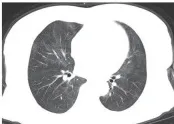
Imaging changes before (2022.02.14), at the onset of organ damage (2023.08.16), and 6 months (2024.02.09) after discontinuation of the amiodarone. (A-D) After 1 year (2022.02.14) of treatment with oral amiodarone (0.2 g/day), diffusely distributed ground-glass density shadows were seen in both lungs, with perifollicular hyperdense shadows, which were considered to be organizing pneumonia; the liver was hyperdense with a CT value of about 104 hu.
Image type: radiology (ct)